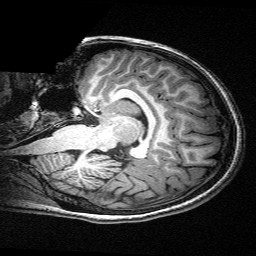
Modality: T1w
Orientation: sagittal
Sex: female
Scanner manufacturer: siemens
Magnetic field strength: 3 T
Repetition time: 2.3 s
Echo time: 0.00336 s